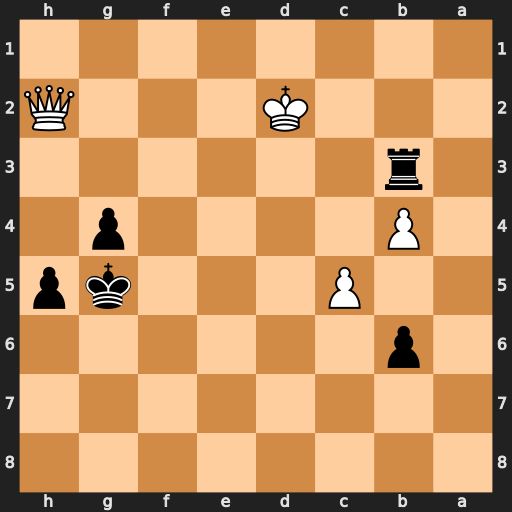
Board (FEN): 8/8/1p6/2P3kp/1P4p1/1r6/3K3Q/8
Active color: b
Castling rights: -
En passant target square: -
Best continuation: Rb2+ Kc3 Rxh2